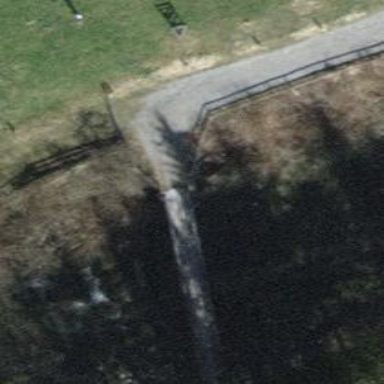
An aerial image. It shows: Path with fine gravel surface.